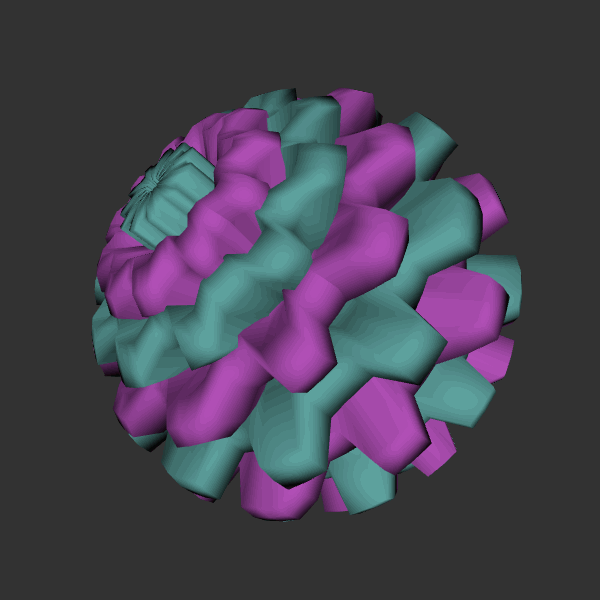
Background: dark